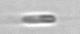
Label: flagellate_morphotype3